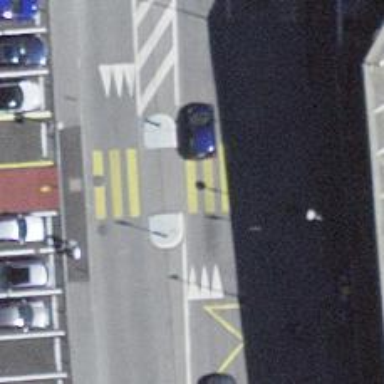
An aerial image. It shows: Zebra crossing on the road.